Question: I have the following code and it works well for bringing a 350px modal video to the screen, but I'd prefer it to be larger and centered. Is this a bootstrap issue? Also, I'd prefer is the modal didn't have a white background... A bit stuck. I'd also like to mediaquery this property to take up almost the whole screen for mobile...
HTML -
'''
<a href=""
data-toggle="modal"
data-target="#videoModal"
data-theVideo="http://www.youtube.com/embed/loFtozxZG0s">
<div class="trailer_button">
<i class="fa fa-play"></i> Watch Trailer
</div>
</a>
<div class="modal fade" id="videoModal" tabindex="-1" role="dialog" aria-labelledby="videoModal" aria-hidden="true">
<div class="modal-dialog">
<div class="modal-content">
<div class="modal-body">
<button type="button" class="close" data-dismiss="modal" aria-hidden="true">&times;</button>
<div>
<iframe width="100%" height="350" src="https://www.youtube.com/embed/tBYm53L79YY"></iframe>
</div>
</div>
</div>
</div>
</div>
'''

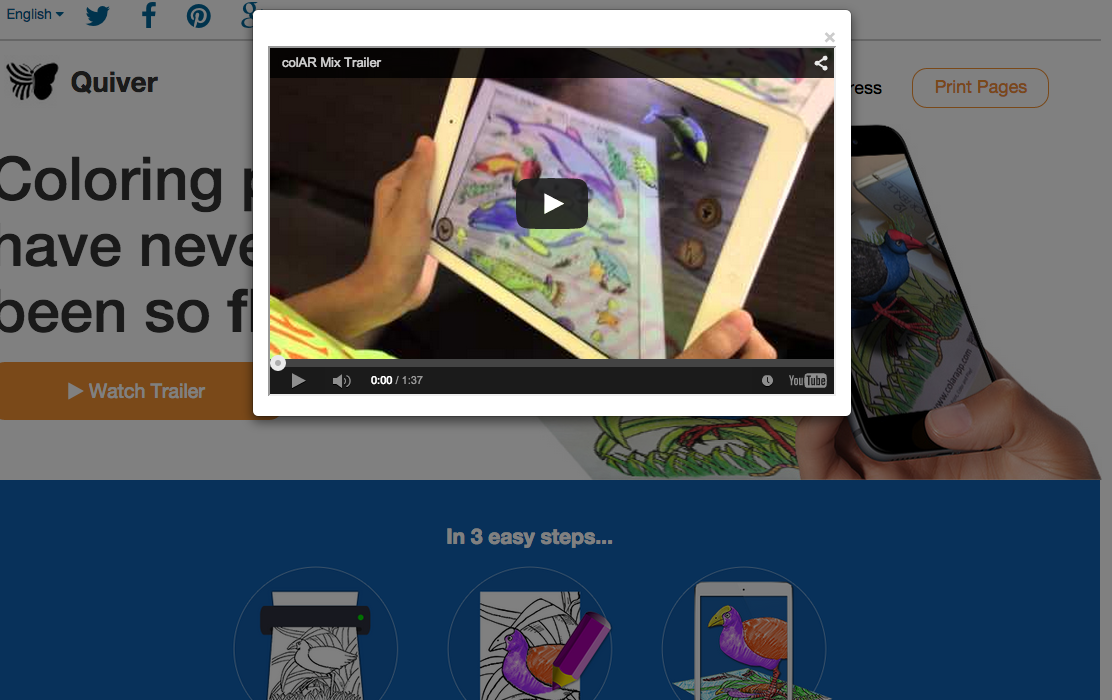
Answer: '''
iframe{
width: 50%;
height: 50%;
overflow: auto;
margin: auto;
position: absolute;
top: 0; left: 0; bottom: 0; right: 0;
}
'''